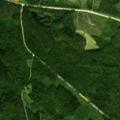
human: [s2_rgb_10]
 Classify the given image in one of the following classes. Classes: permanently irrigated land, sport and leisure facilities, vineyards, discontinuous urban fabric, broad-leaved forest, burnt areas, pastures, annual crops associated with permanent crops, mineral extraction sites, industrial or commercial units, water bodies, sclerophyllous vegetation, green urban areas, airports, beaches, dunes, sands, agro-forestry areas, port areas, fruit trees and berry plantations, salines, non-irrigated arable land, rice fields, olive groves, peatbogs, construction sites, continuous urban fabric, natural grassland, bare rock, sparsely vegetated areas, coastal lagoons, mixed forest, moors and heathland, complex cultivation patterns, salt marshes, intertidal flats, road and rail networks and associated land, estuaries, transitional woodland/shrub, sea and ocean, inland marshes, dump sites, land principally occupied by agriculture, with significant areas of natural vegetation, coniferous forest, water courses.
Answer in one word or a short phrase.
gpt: land principally occupied by agriculture, with significant areas of natural vegetation, coniferous forest, mixed forest, transitional woodland/shrub